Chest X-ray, PA view. Patient: 70 years old, sex M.
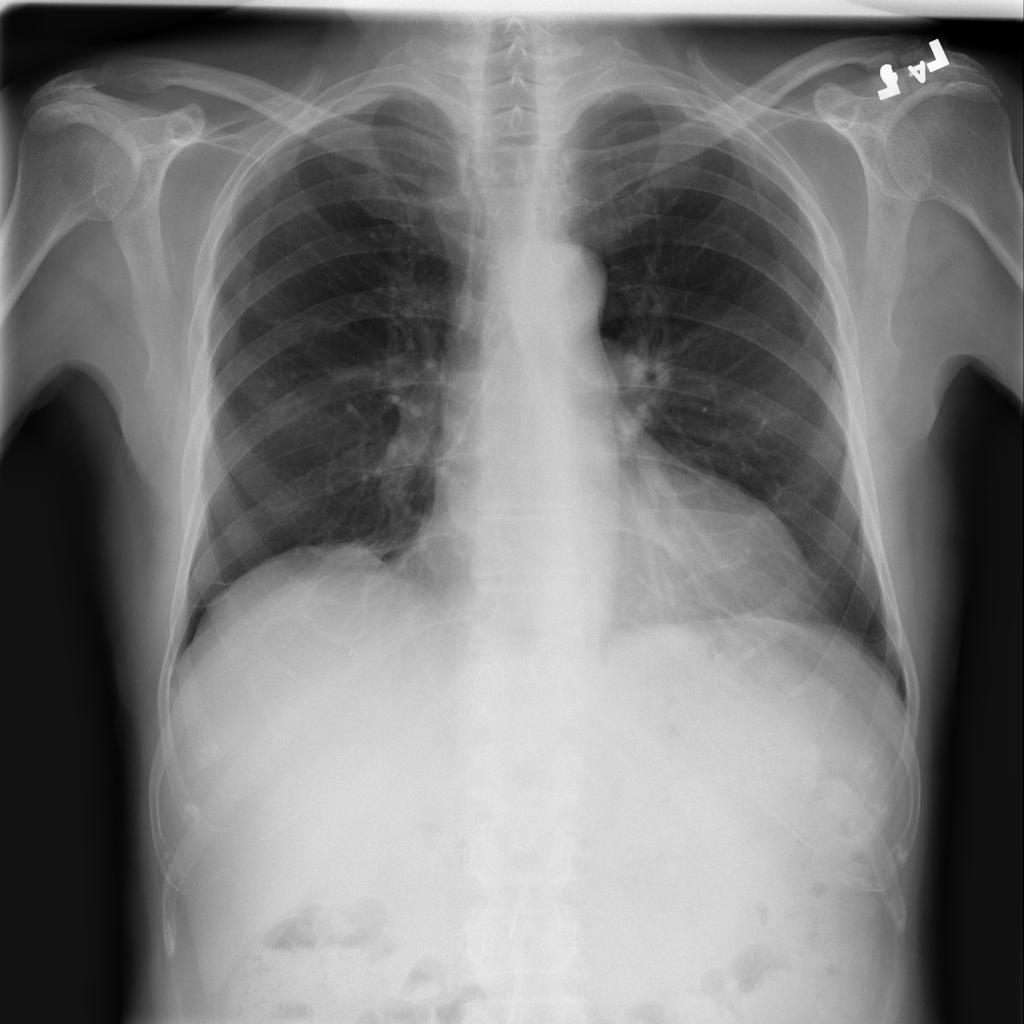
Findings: Atelectasis